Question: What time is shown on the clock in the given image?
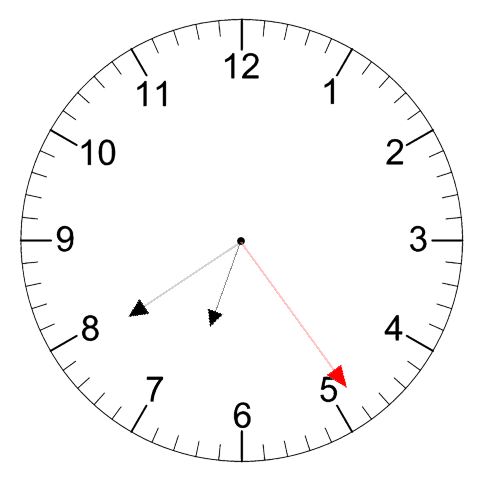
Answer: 06:39:24